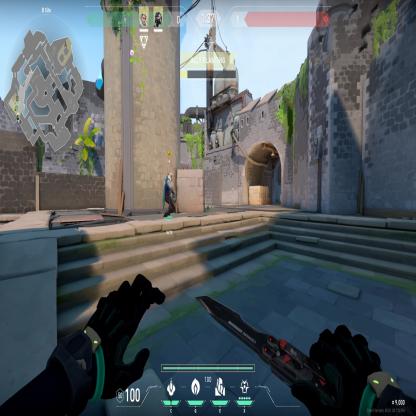
Label: teammate